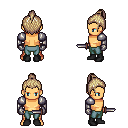
a pixel art fantasy rpg character, male body template, human, tanned skin, steel arm armor, teal pants, white blonde short topknot hairstyle, metal gloves, black shoes, dagger, four views (front, back, left, right), 2x2 character sprite sheet, small pixel art, hard edges, no anti-aliasing